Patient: sex F, age 56
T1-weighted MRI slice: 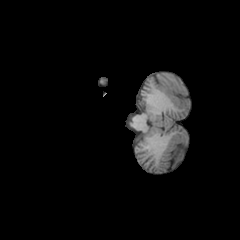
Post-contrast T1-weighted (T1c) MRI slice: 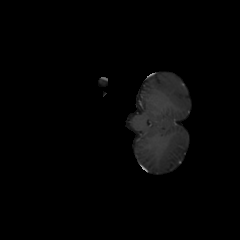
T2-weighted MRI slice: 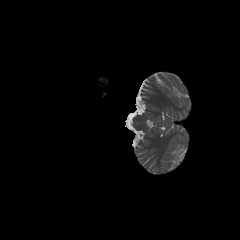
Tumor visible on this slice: no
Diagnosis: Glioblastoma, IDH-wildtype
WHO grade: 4